Group 1:
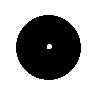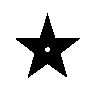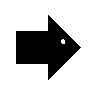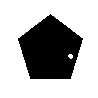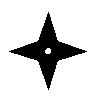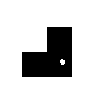
Group 2:
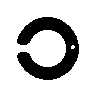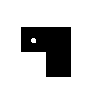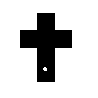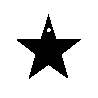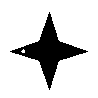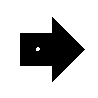
Rule separating the two groups: White dot can see (in straight lines) all black points vs. white dot cannot see (in straight lines) all black points.
Concepts: all, imagined_entity, imagined_line_or_curve
Author: Jago Collins